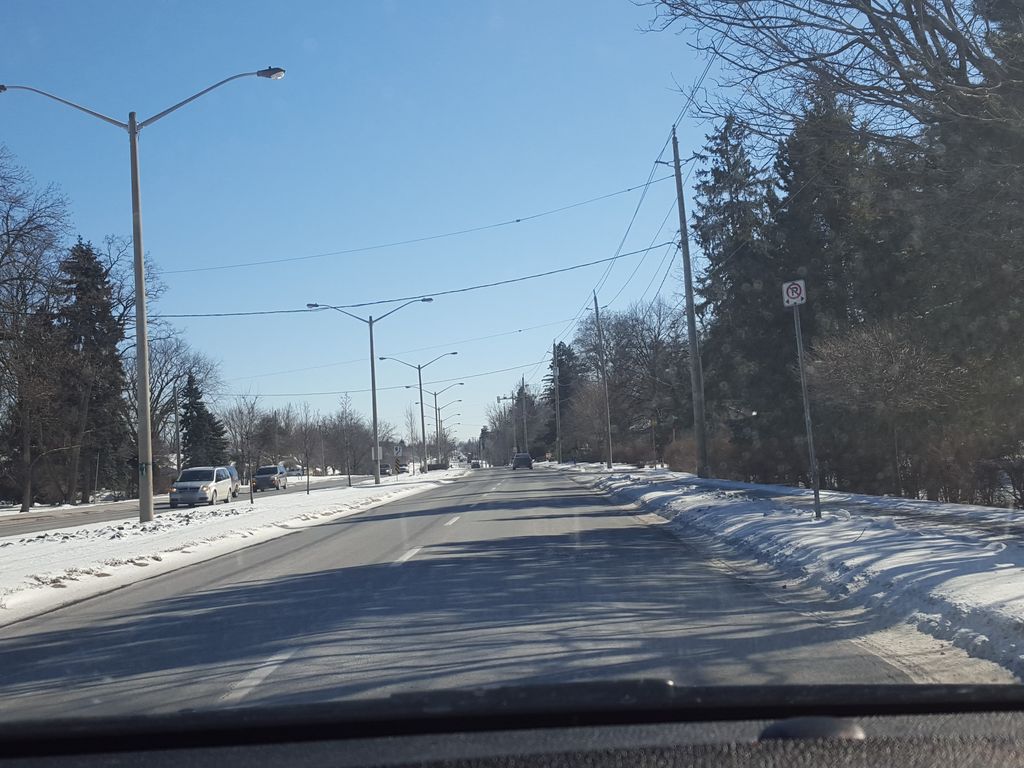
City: kitchener-waterloo